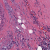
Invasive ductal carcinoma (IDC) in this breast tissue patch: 0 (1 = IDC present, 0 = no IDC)